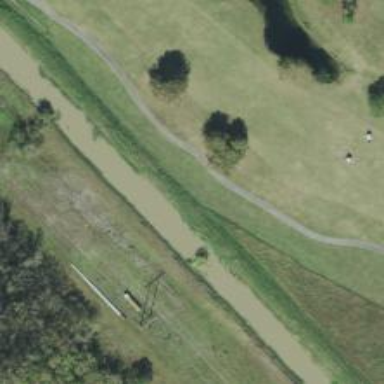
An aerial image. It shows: Path used for both walking and golf.